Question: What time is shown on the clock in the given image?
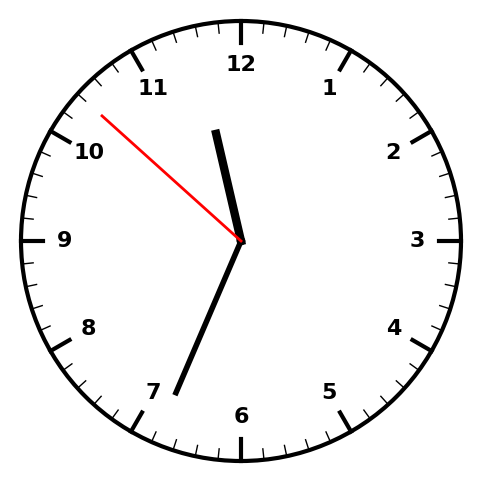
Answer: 11:33:52